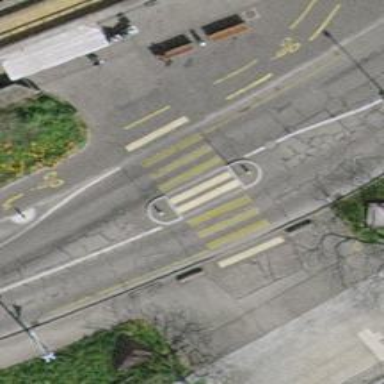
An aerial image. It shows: Marked road crossing with pedestrian island.